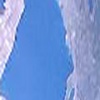
Label: water